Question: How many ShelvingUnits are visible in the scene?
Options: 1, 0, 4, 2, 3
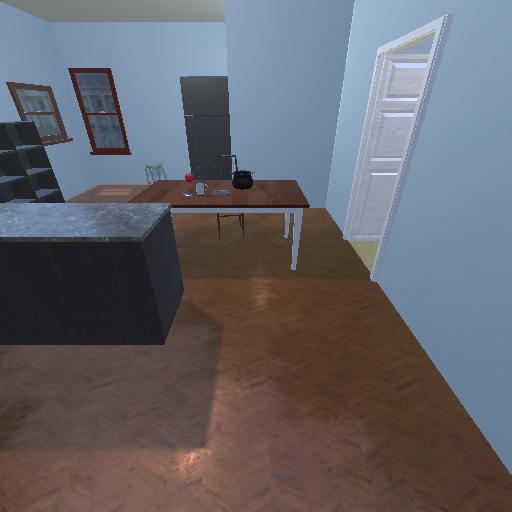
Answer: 1